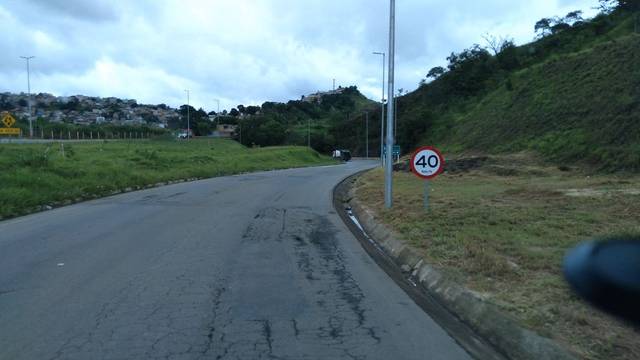
Region: Brazil
Coordinates: -19.871, -43.886